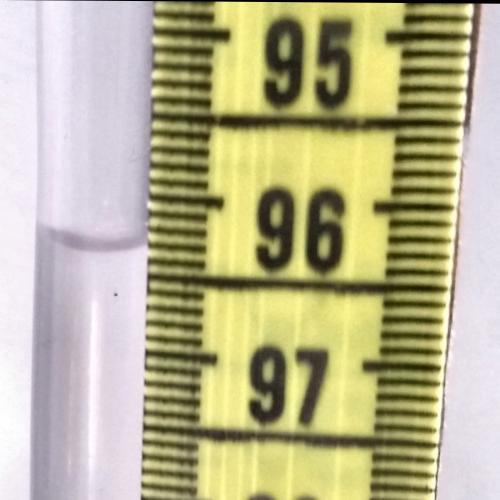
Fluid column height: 96.3 cm